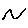
Label: zigzag